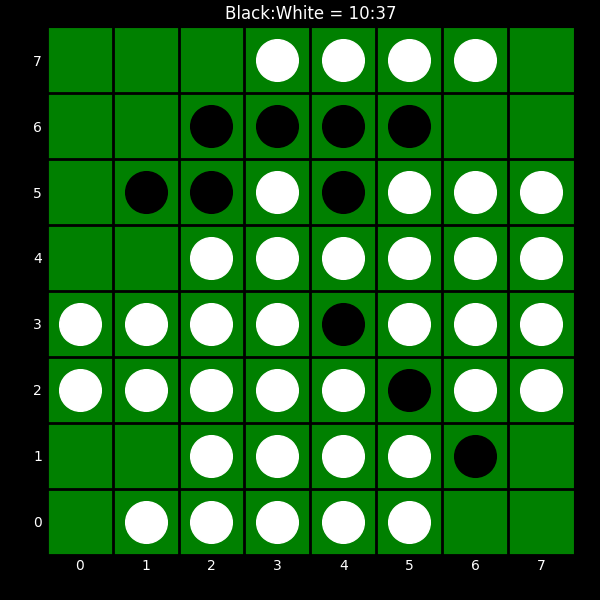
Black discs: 10
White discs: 37